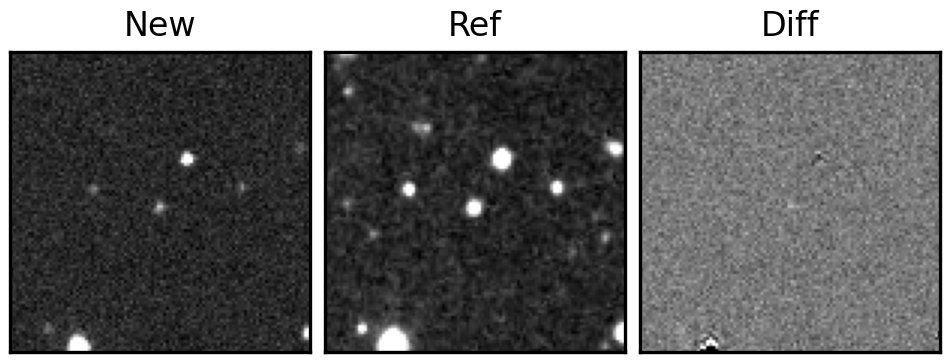
Label: real